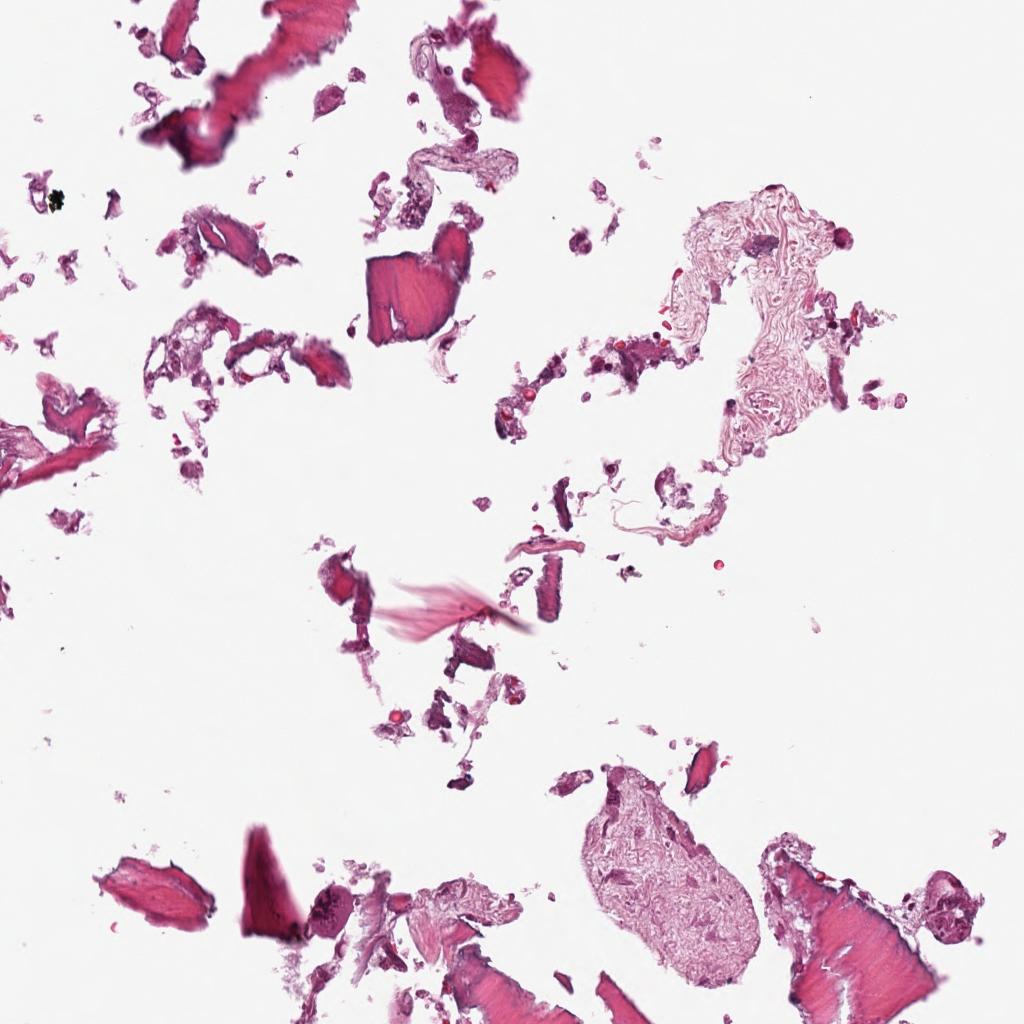
Label: Non-Tumor